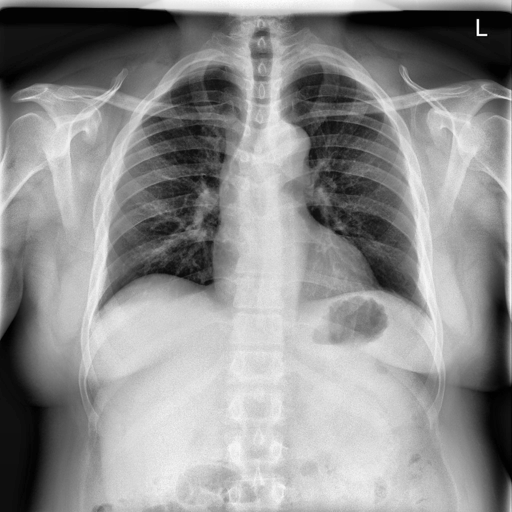
Finding: NORMAL